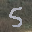
Label: 5